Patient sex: M
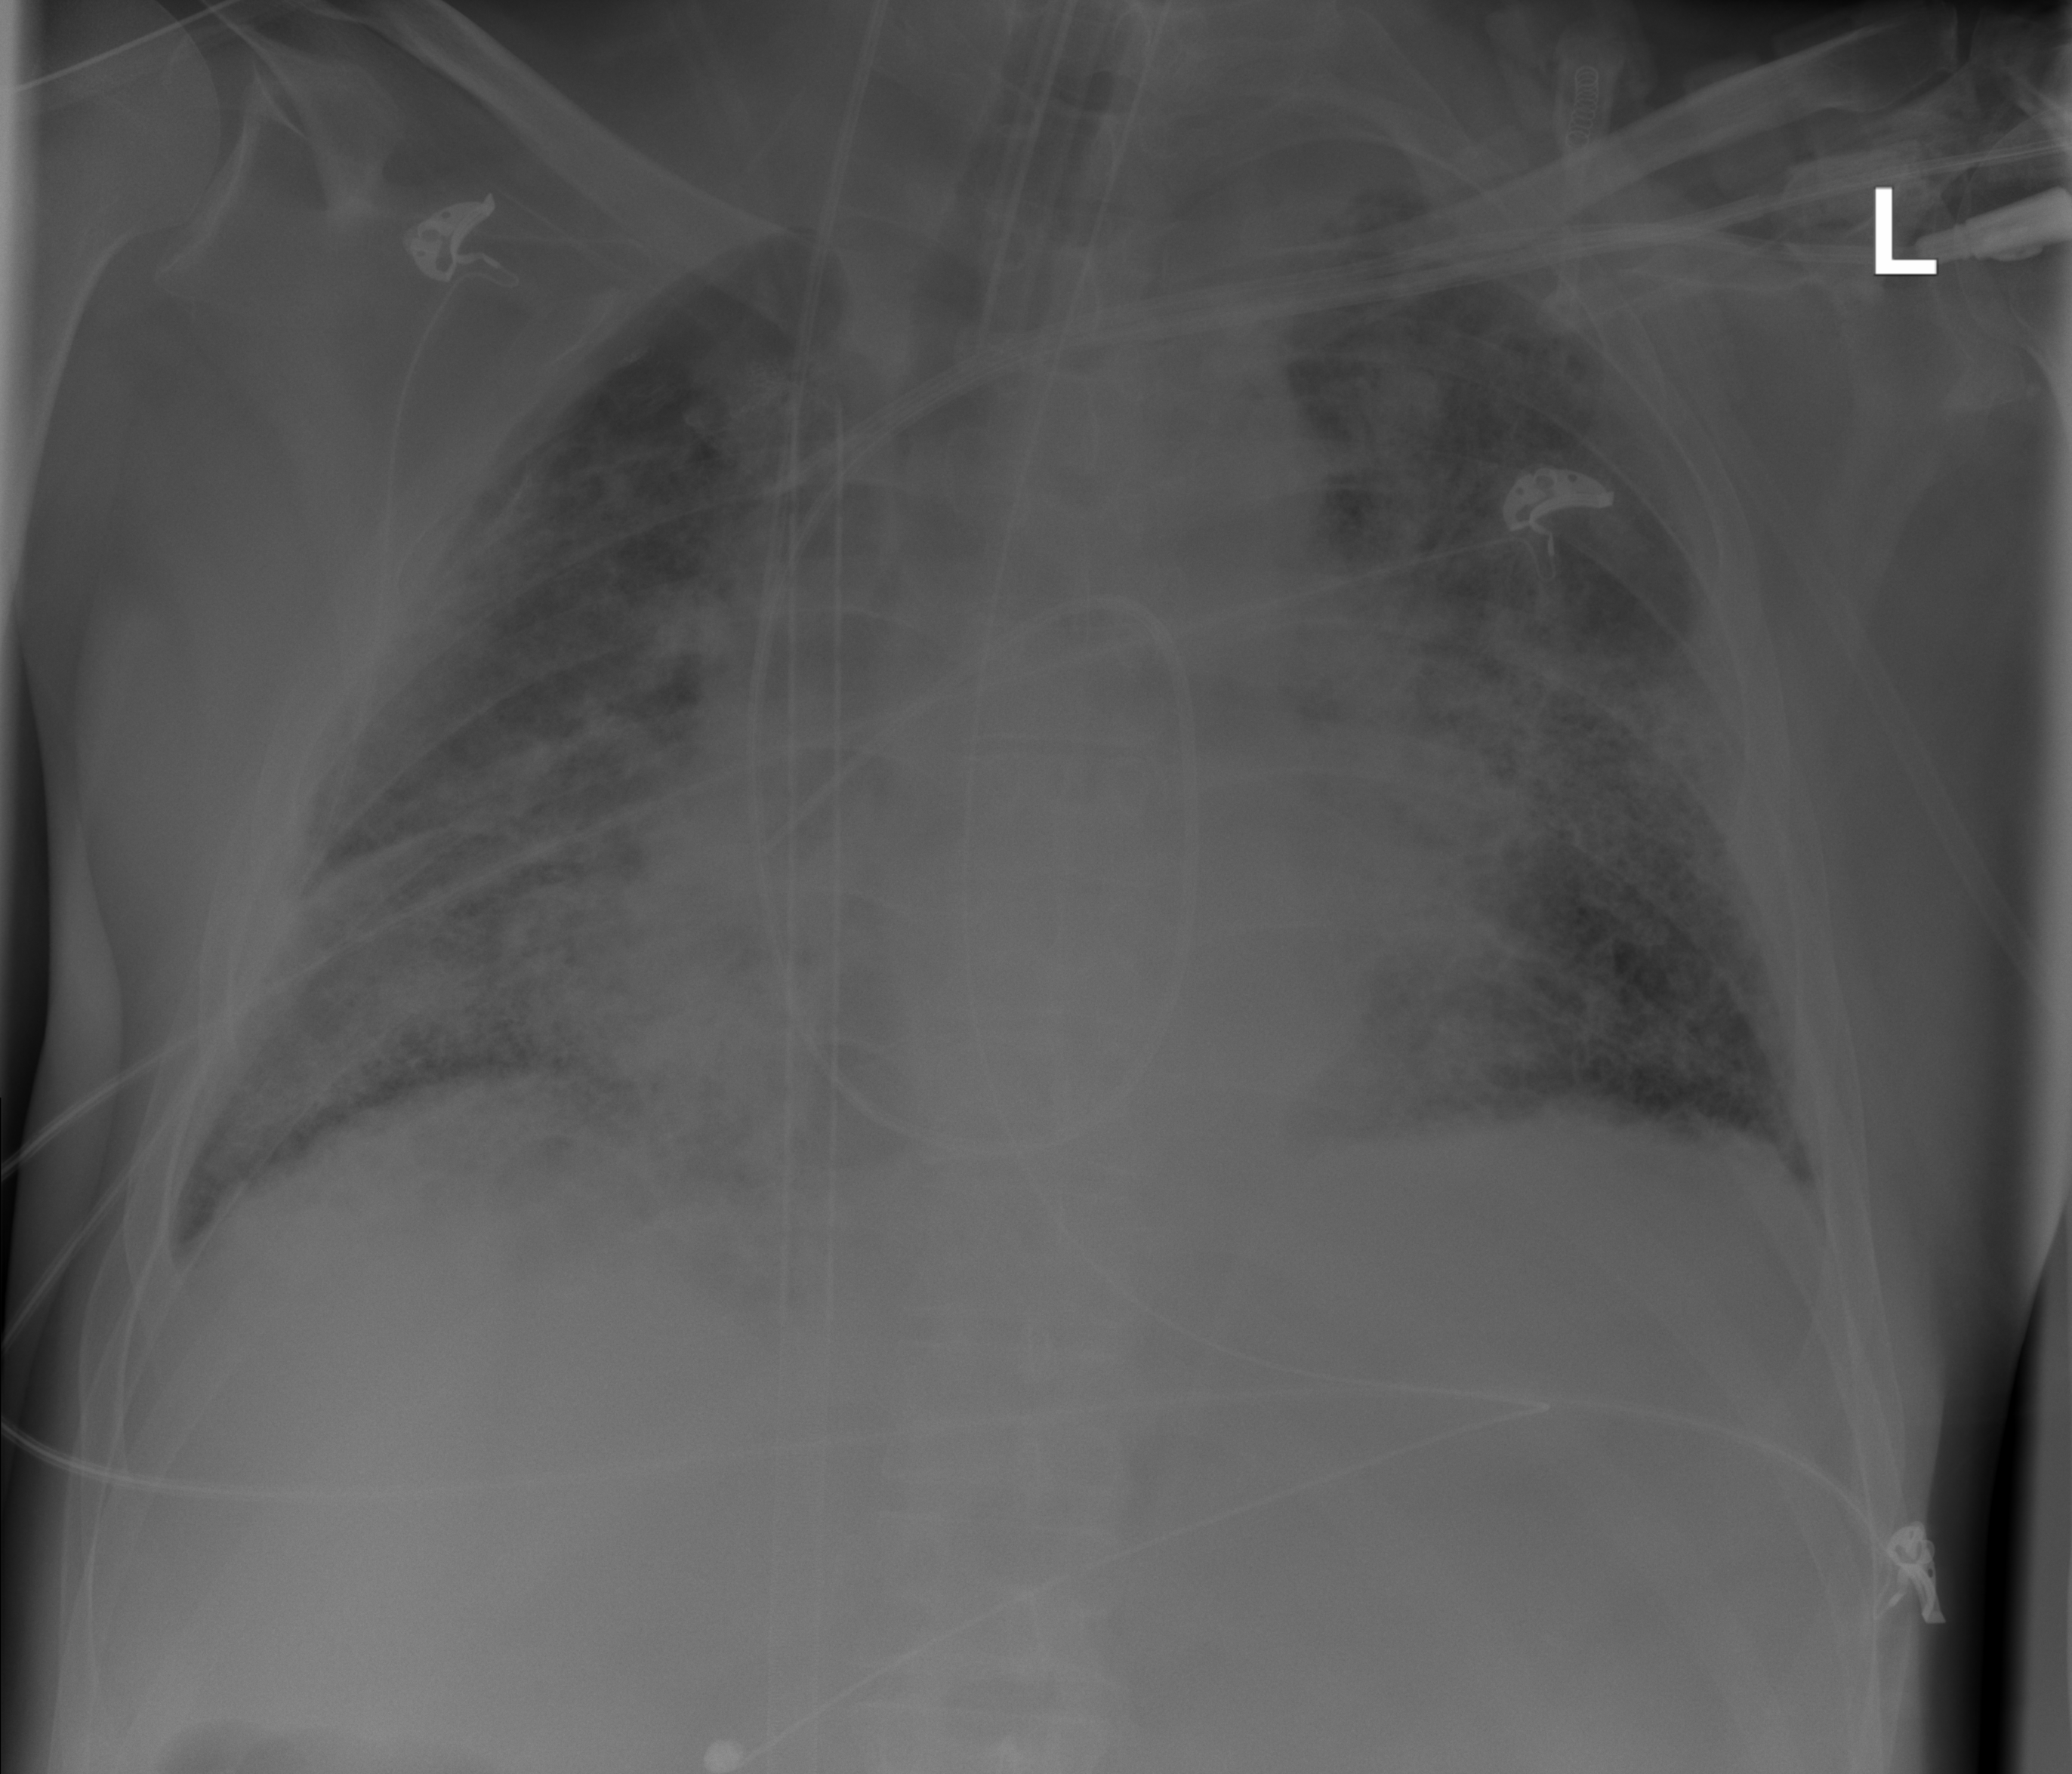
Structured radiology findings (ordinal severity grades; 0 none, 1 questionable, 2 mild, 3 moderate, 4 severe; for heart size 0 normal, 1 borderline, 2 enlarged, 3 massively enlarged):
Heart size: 2
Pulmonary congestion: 2
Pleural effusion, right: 0
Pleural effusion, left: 2
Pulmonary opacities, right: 3
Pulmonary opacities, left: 3
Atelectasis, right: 1
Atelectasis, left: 1